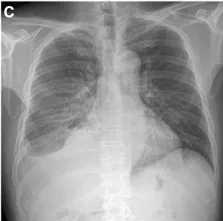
Chest X-ray images. Chest X-ray on October 23. Chest X-ray on December 10. Even after he stopped taking diuretic from July 27, the chest X-ray findings above show decrease of pleural effusion.
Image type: radiology (x_ray)